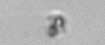
Label: detritus